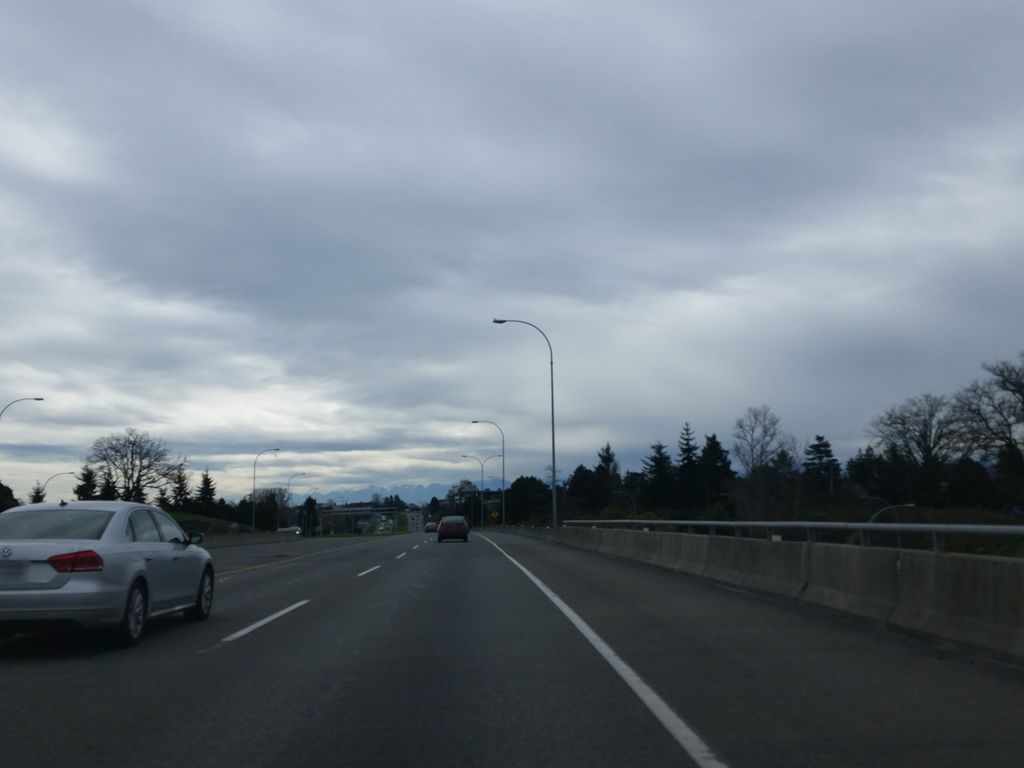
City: victoria